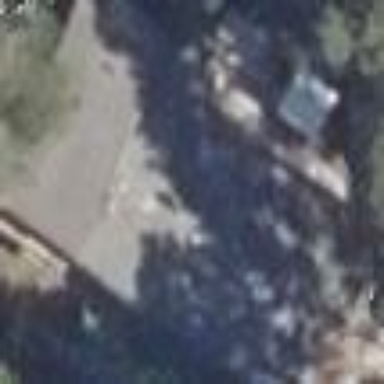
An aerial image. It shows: Detached building with gabled roof.